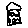
Label: house